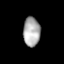
Tissue: lung
Cell type: Endothelial cells
Senescence score: 0.1518
Nuclear area (px): 484
Mean DAPI intensity: 171.705